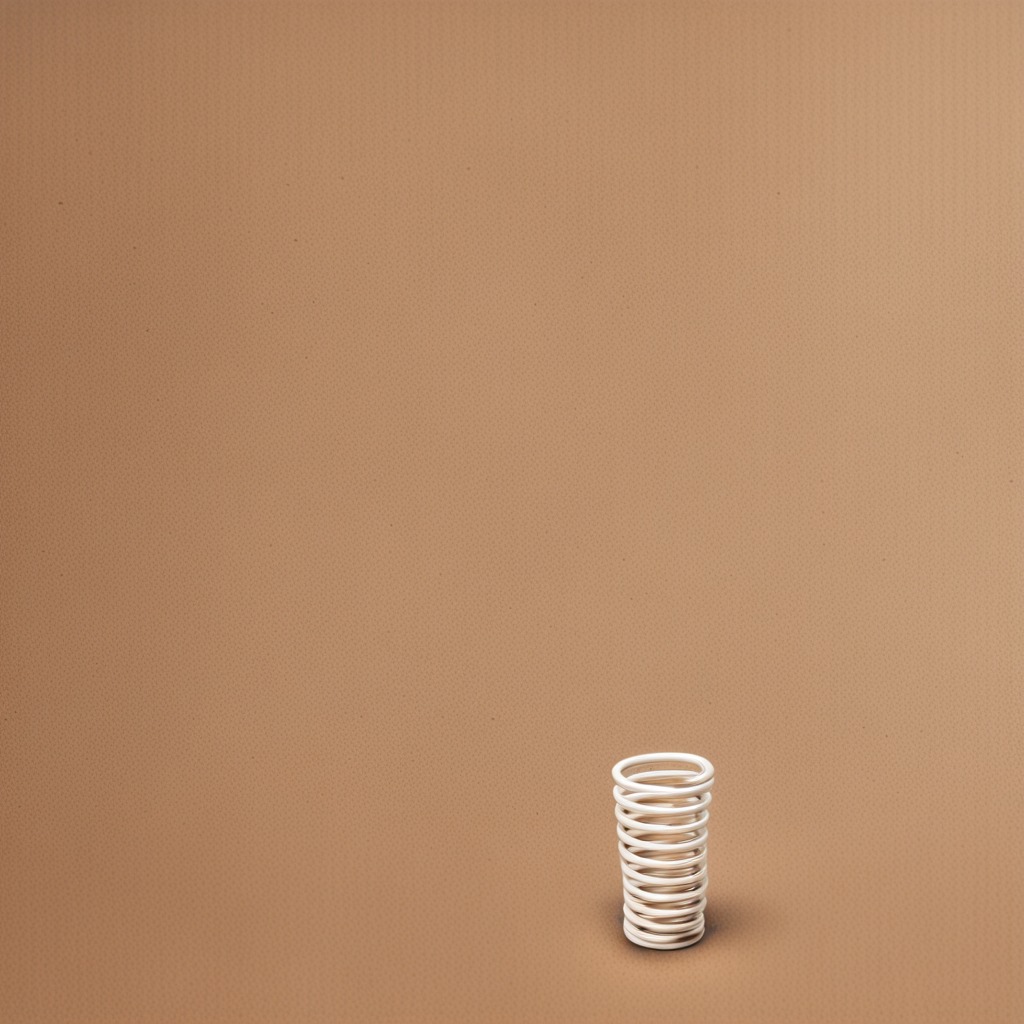
A coiled metal spring is lying on a cardboard box surface in an outdoor workshop during daytime bright natural light soft shadows slightly creased but